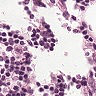
Metastatic tissue present: no